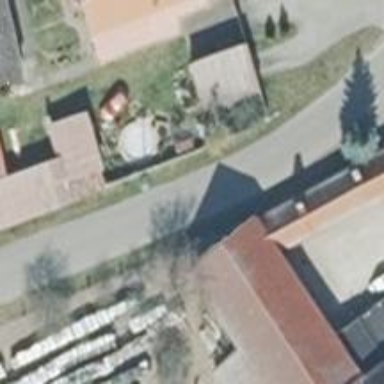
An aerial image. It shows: Smooth asphalt road in residential area.